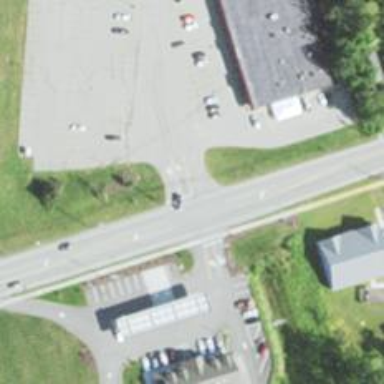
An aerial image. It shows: Road with stop sign.